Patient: sex M, age 35
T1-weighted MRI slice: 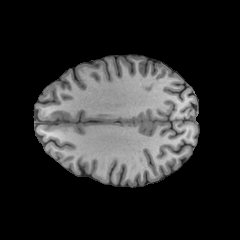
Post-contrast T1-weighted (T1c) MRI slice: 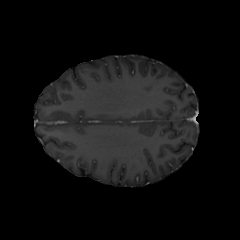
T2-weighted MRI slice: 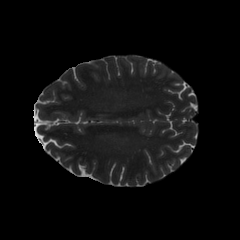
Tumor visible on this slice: no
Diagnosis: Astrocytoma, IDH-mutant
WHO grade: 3